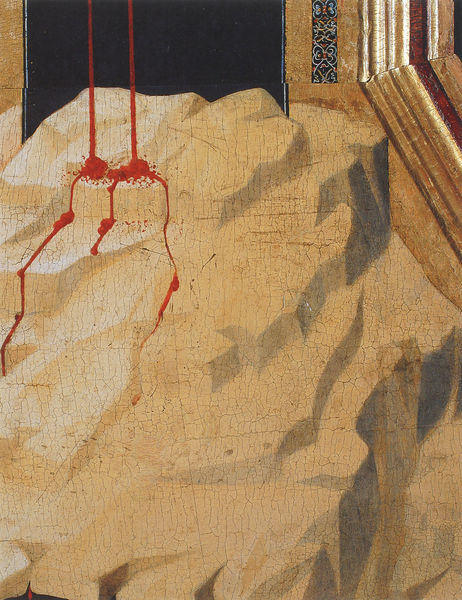
Titel: La Croce di S. Maria Novella
Künstler: Giotto di Bondone
Standort: Florenz, S. Maria Novella (EU - I - Toskana)
Schlagwörter: berg, felsen, gemälde, gott, schatten, weiß, fluss, ausschnitt, braun, fenster, holz, marmor, schwarz, rot, ornament, wand, rahmen, stein, öl, gold, borte, fels, farbe, fliessen, gewalt, rt, detail, ornamente, verzierung, regen, penis, blut, buch, rinnsal, haufen, fleck, gips, klecks, tropfen, flecke, blutfleck, rinnen, vögeln, sterin, eisblock, nuten, eisbklock, rinnen rot, rote flüssigkeit